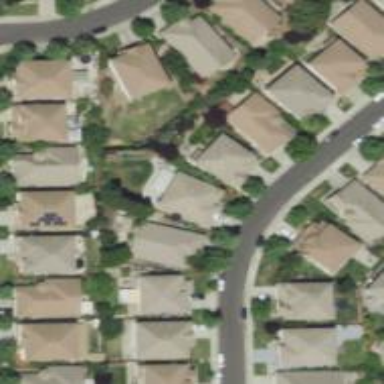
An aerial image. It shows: Sidewalk.